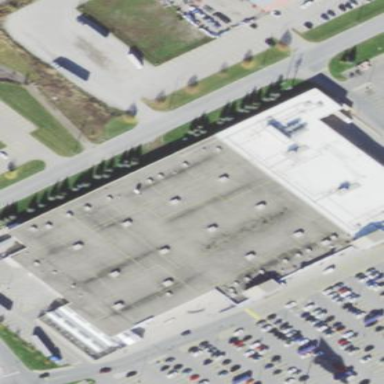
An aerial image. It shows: Supermarket building.